Question: I've developed a game GUI with the JMonkeyengine

'''
package adventure;
import java.applet.Applet;
import java.applet.AudioClip;
import java.awt.BorderLayout;
import java.awt.Dimension;
import java.awt.Image;
import java.awt.TextArea;
import java.net.MalformedURLException;
import java.net.URL;
import javax.swing.JFrame;
import javax.swing.JPanel;
import com.jme3.app.SimpleApplication;
import com.jme3.asset.plugins.ZipLocator;
import com.jme3.bullet.BulletAppState;
import com.jme3.bullet.collision.shapes.CapsuleCollisionShape;
import com.jme3.bullet.collision.shapes.CollisionShape;
import com.jme3.bullet.control.CharacterControl;
import com.jme3.bullet.control.RigidBodyControl;
import com.jme3.bullet.util.CollisionShapeFactory;
import com.jme3.input.KeyInput;
import com.jme3.input.controls.ActionListener;
import com.jme3.input.controls.KeyTrigger;
import com.jme3.light.AmbientLight;
import com.jme3.light.DirectionalLight;
import com.jme3.math.ColorRGBA;
import com.jme3.math.Vector3f;
import com.jme3.scene.Node;
import com.jme3.scene.Spatial;
import com.jme3.system.AppSettings;
import com.jme3.system.JmeCanvasContext;
/**
* Example 9 - How to make walls and floors solid. This collision code uses
* Physics and a custom Action Listener.
*
* @author normen, with edits by Zathras
*/
public class TownView extends SimpleApplication implements ActionListener,
Playable {
private Spatial sceneModel;
private BulletAppState bulletAppState;
private RigidBodyControl landscape;
private CharacterControl player;
private Vector3f walkDirection = new Vector3f();
private boolean left = false, right = false, up = false, down = false;
public static void main(String[] args) {
java.awt.EventQueue.invokeLater(new Runnable() {
public void run() {
AppSettings settings = new AppSettings(true);
settings.setWidth(850);
settings.setHeight(440);
TownView canvasApplication = new TownView();
canvasApplication.setSettings(settings);
canvasApplication.createCanvas(); // create canvas!
JmeCanvasContext ctx = (JmeCanvasContext) canvasApplication
.getContext();
ctx.setSystemListener(canvasApplication);
Dimension dim = new Dimension(640, 480);
ctx.getCanvas().setPreferredSize(dim);
JFrame window = new JFrame("Swing Application");
window.setDefaultCloseOperation(JFrame.EXIT_ON_CLOSE);
JPanel panel = new JPanel(new BorderLayout()); // a panel
World world = new DungeonWorld(canvasApplication);
Person me = new Person(world, "You", null);
PlaceView placeview = new PlaceView(me);
Commands commands = new Commands(me);
TextArea textarea = new TextArea("", 10, 60,
TextArea.SCROLLBARS_VERTICAL_ONLY);
textarea.append("You are in a dungeon. The horrible shrieks of the undead chill your bones.
");
textarea.setEditable(false);
panel.add("West", ctx.getCanvas());
panel.add("East", commands);
panel.add("South", textarea);
window.add(panel);
window.pack();
window.setVisible(true);
canvasApplication.startCanvas();
}
});
}
public void simpleInitApp() {
/** Set up Physics */
bulletAppState = new BulletAppState();
stateManager.attach(bulletAppState);
// bulletAppState.getPhysicsSpace().enableDebug(assetManager);
// We re-use the flyby camera for rotation, while positioning is handled
// by physics
viewPort.setBackgroundColor(new ColorRGBA(0.7f, 0.8f, 1f, 1f));
flyCam.setMoveSpeed(100);
setUpKeys();
setUpLight();
// We load the scene from the zip file and adjust its size.
assetManager.registerLocator("town.zip", ZipLocator.class);
sceneModel = assetManager.loadModel("main.scene");
sceneModel.setLocalScale(2f);
// We set up collision detection for the scene by creating a
// compound collision shape and a static RigidBodyControl with mass
// zero.
CollisionShape sceneShape = CollisionShapeFactory
.createMeshShape((Node) sceneModel);
landscape = new RigidBodyControl(sceneShape, 0);
sceneModel.addControl(landscape);
// We set up collision detection for the player by creating
// a capsule collision shape and a CharacterControl.
// The CharacterControl offers extra settings for
// size, stepheight, jumping, falling, and gravity.
// We also put the player in its starting position.
CapsuleCollisionShape capsuleShape = new CapsuleCollisionShape(1.5f,
6f, 1);
player = new CharacterControl(capsuleShape, 0.05f);
player.setJumpSpeed(20);
player.setFallSpeed(30);
player.setGravity(30);
player.setPhysicsLocation(new Vector3f(0, 10, 0));
// We attach the scene and the player to the rootNode and the physics
// space,
// to make them appear in the game world.
rootNode.attachChild(sceneModel);
bulletAppState.getPhysicsSpace().add(landscape);
bulletAppState.getPhysicsSpace().add(player);
}
private void setUpLight() {
// We add light so we see the scene
AmbientLight al = new AmbientLight();
al.setColor(ColorRGBA.White.mult(1.3f));
rootNode.addLight(al);
DirectionalLight dl = new DirectionalLight();
dl.setColor(ColorRGBA.White);
dl.setDirection(new Vector3f(2.8f, -2.8f, -2.8f).normalizeLocal());
rootNode.addLight(dl);
}
/**
* We over-write some navigational key mappings here, so we can add
* physics-controlled walking and jumping:
*/
private void setUpKeys() {
inputManager.addMapping("Left", new KeyTrigger(KeyInput.KEY_A));
inputManager.addMapping("Right", new KeyTrigger(KeyInput.KEY_D));
inputManager.addMapping("Up", new KeyTrigger(KeyInput.KEY_W));
inputManager.addMapping("Down", new KeyTrigger(KeyInput.KEY_S));
inputManager.addMapping("Jump", new KeyTrigger(KeyInput.KEY_SPACE));
inputManager.addListener(this, "Left");
inputManager.addListener(this, "Right");
inputManager.addListener(this, "Up");
inputManager.addListener(this, "Down");
inputManager.addListener(this, "Jump");
}
/**
* These are our custom actions triggered by key presses. We do not walk
* yet, we just keep track of the direction the user pressed.
*/
public void onAction(String binding, boolean value, float tpf) {
if (binding.equals("Left")) {
left = value;
} else if (binding.equals("Right")) {
right = value;
} else if (binding.equals("Up")) {
up = value;
} else if (binding.equals("Down")) {
down = value;
} else if (binding.equals("Jump")) {
player.jump();
}
}
/**
* This is the main event loop--walking happens here. We check in which
* direction the player is walking by interpreting the camera direction
* forward (camDir) and to the side (camLeft). The setWalkDirection()
* command is what lets a physics-controlled player walk. We also make sure
* here that the camera moves with player.
*/
@Override
public void simpleUpdate(float tpf) {
Vector3f camDir = cam.getDirection().clone().multLocal(0.6f);
Vector3f camLeft = cam.getLeft().clone().multLocal(0.4f);
walkDirection.set(0, 0, 0);
if (left) {
walkDirection.addLocal(camLeft);
}
if (right) {
walkDirection.addLocal(camLeft.negate());
}
if (up) {
walkDirection.addLocal(camDir);
}
if (down) {
walkDirection.addLocal(camDir.negate());
}
player.setWalkDirection(walkDirection);
cam.setLocation(player.getPhysicsLocation());
}
// Load an image from the net, making sure it has already been
// loaded when the method returns
public Image loadPicture(String imageName) {
Image im = null;
// Load the image from the net
try {
URL imageSource = new URL(
"http://www.student.nada.kth.se/~d99-nro/" + imageName);
} catch (MalformedURLException e) {
}
return im;
}
// Load and play a sound from /usr/local/hacks/sounds/
public void playSound(String name) {
URL u = null;
try {
u = new URL("file:" + "/usr/local/hacks/sounds/" + name + ".au");
} catch (MalformedURLException e) {
}
AudioClip a = Applet.newAudioClip(u);
a.play();
}
}
'''
Now I only want mouse and clicks to register with the canvas on the cursor in over the canvas, so that I can use the buttons for North, West, East and the list panels. Can you help me how to achieve this? The way it is now is that the mouse and keyboard events are registered with the canvas even though the cursor is outside the canvas, which makes closing the windows with Alt+F4 the only way of closing the windows and I'm unable to use my buttons for direction.
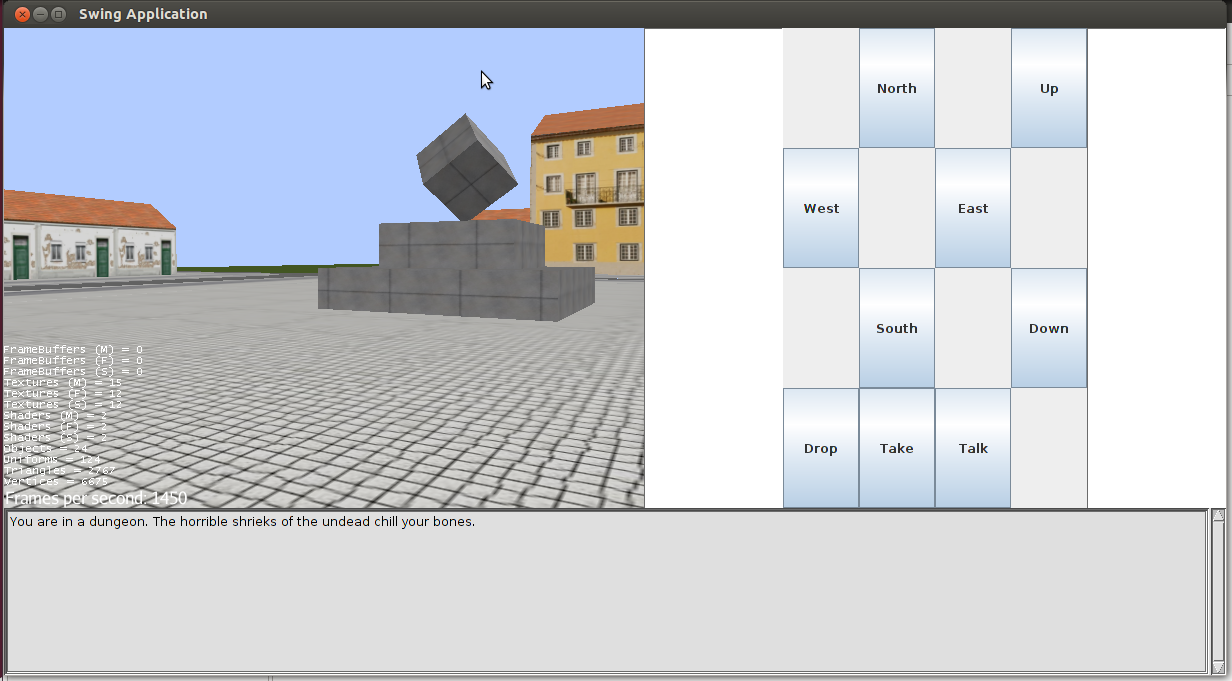
Answer: '''
public void simpleInitApp() {
flyCam.setDragToRotate(true);
...
'''
Just read it in the manual and it worked.